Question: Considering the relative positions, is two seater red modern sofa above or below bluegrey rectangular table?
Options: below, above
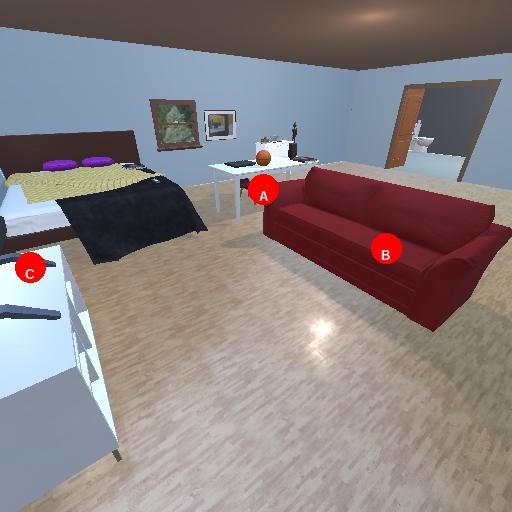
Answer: below